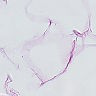
Metastatic tissue present: no